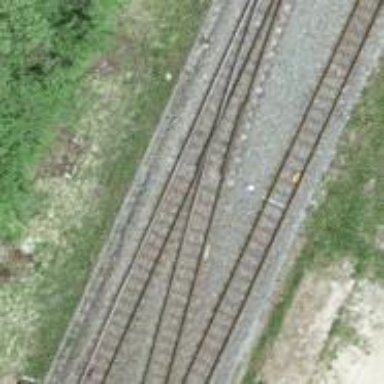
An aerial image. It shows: Narrow-gauge railway track electrified by contact line.